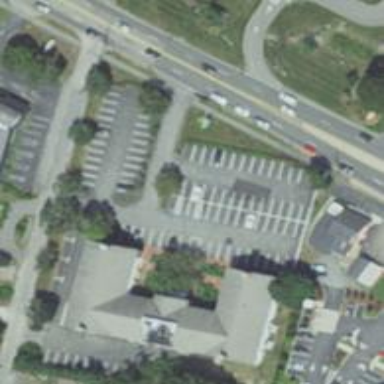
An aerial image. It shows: Parking space.